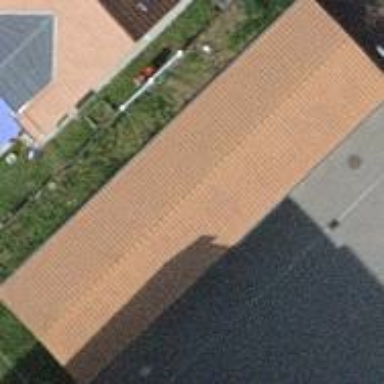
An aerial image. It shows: Carport structure.